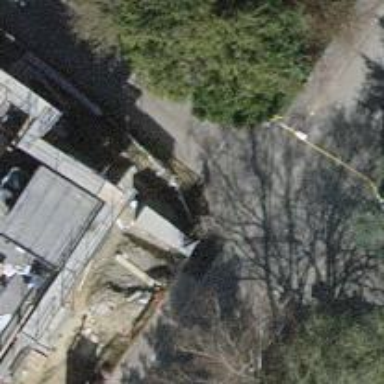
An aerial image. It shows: Alleyway designated as service road.